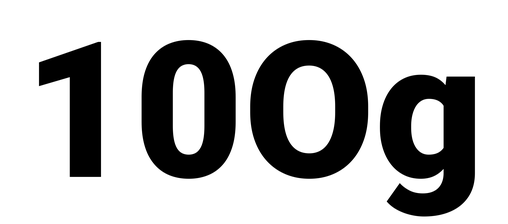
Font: Roboto_Black